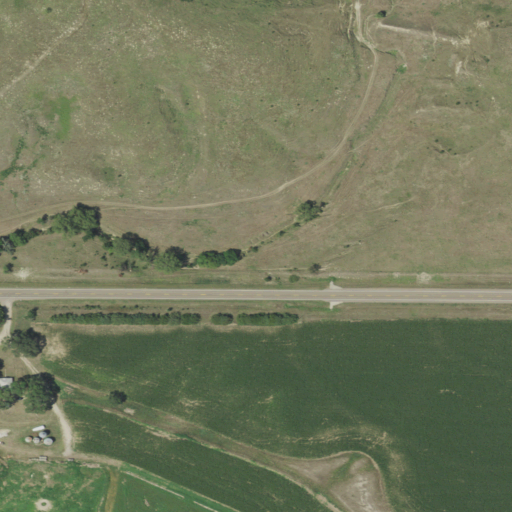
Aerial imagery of valley in Nebraska named Tobiassen Draw containing grassland, cultivated crops, low intensity development, and open development